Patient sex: M
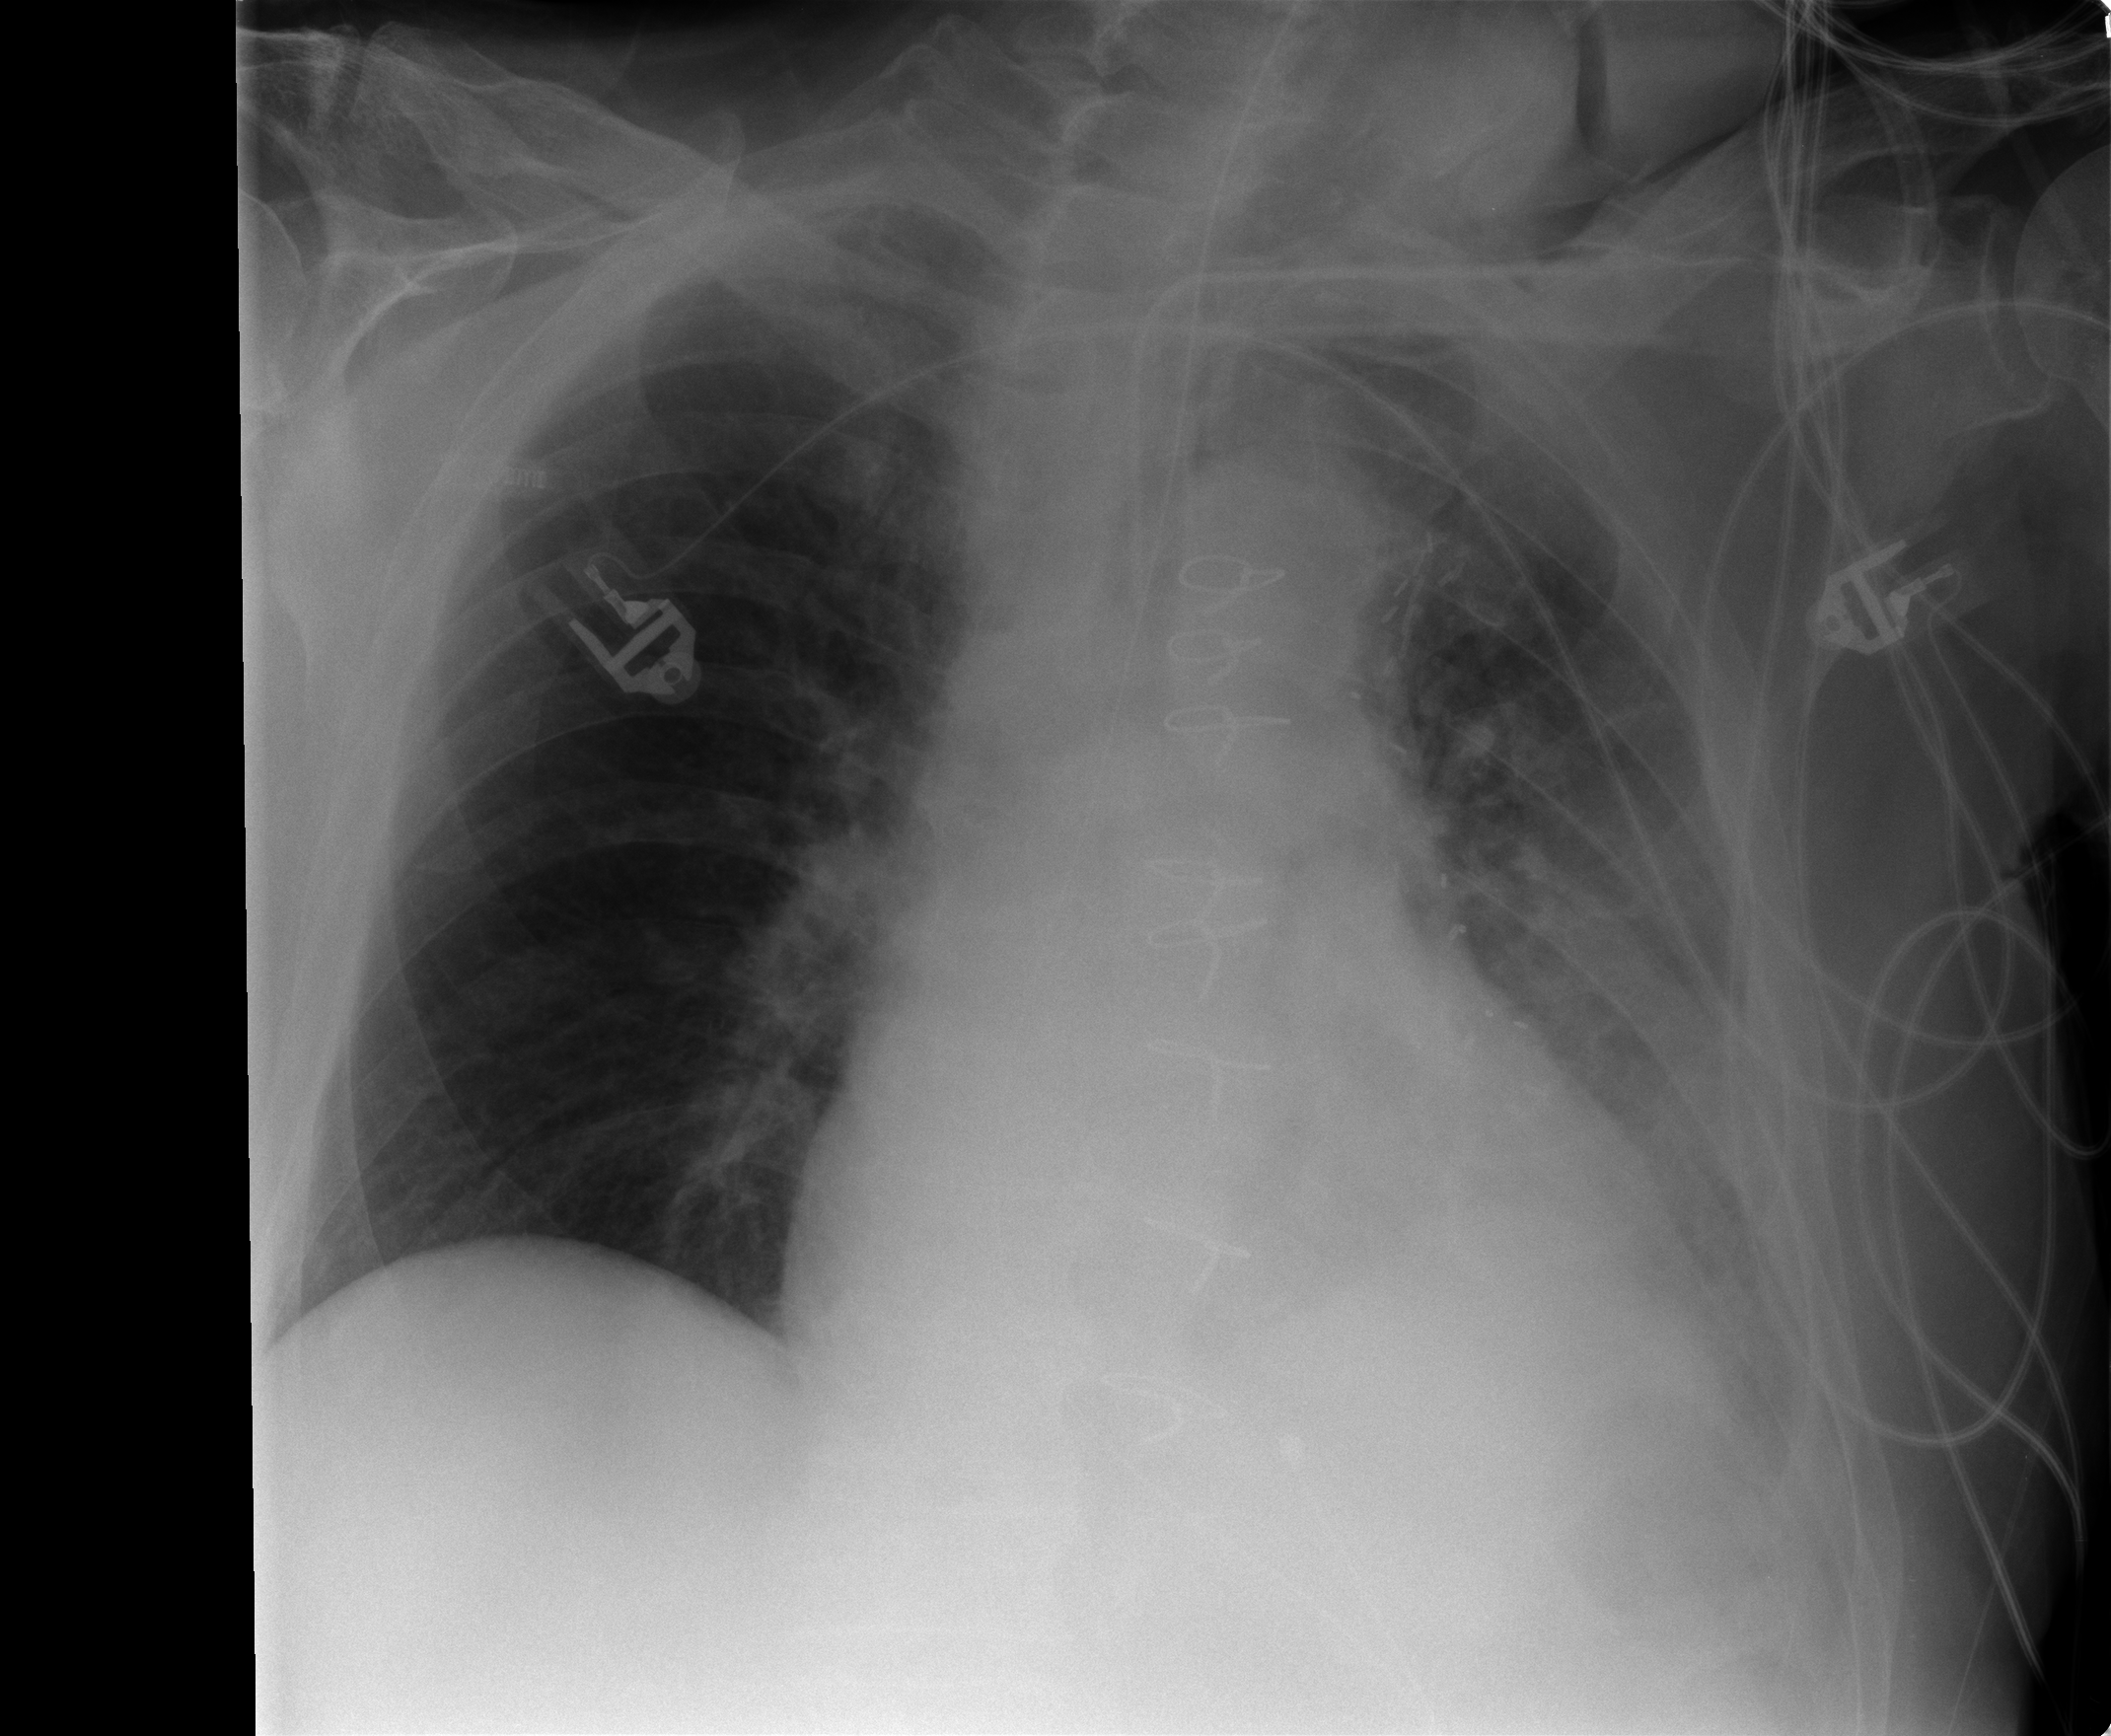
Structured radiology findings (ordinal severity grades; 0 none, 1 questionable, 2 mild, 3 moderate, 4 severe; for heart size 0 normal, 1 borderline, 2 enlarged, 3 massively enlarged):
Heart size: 2
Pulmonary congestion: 1
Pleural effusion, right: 0
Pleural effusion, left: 2
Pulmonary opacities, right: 0
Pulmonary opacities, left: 1
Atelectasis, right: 1
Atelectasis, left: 3